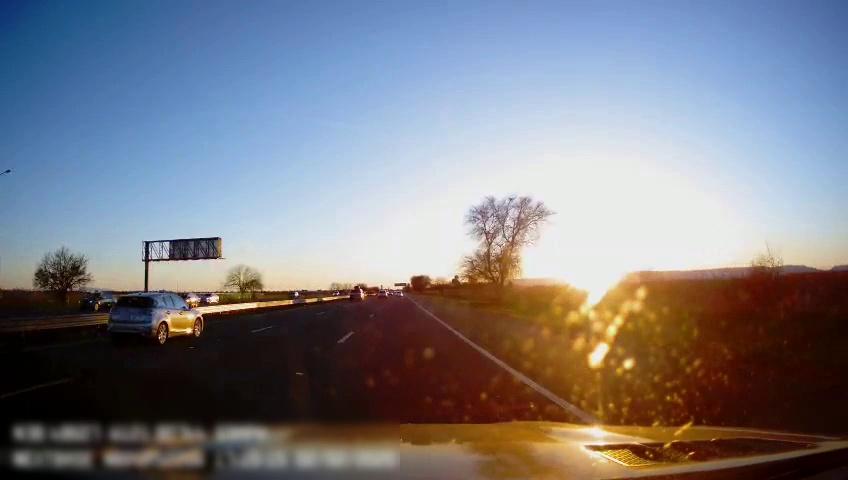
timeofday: Day
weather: Sunny
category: Drivable Space
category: Vehicles | SUV
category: Vehicles | SUV
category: Vehicles | SUV
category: Vehicles | SUV
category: Vehicles | SUV
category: Vehicles | SUV
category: Lanes | Alternate Lane
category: Lanes | Alternate Lane
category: Lanes | Current Lane
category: Lanes | Alternate Lane
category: Traffic | Signs